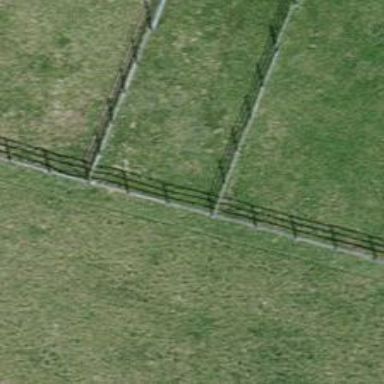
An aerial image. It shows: Fence is in the image.